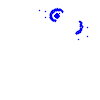
Particle: kaon